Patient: sex M, age 46
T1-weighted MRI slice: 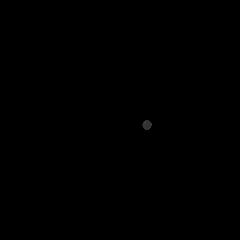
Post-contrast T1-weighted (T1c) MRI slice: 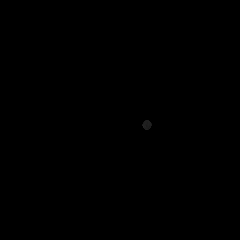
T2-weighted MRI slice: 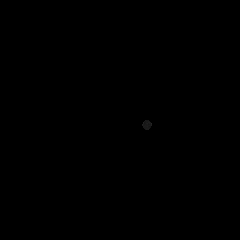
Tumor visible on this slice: no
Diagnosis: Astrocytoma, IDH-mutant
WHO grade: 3